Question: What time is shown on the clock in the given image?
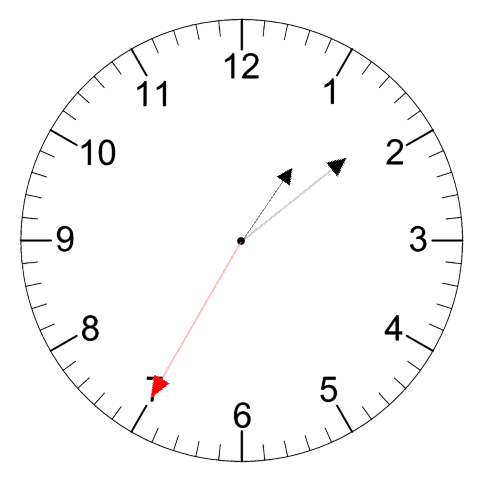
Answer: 01:08:35